Interaction volume radius: 10 \u00c5
Interaction volume height: 10 \u00c5
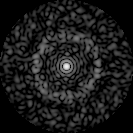
Disorder parameter: 0.8699